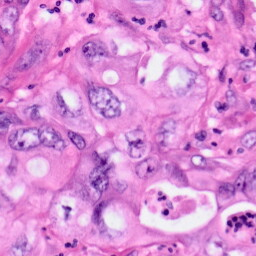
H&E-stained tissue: Pancreatic